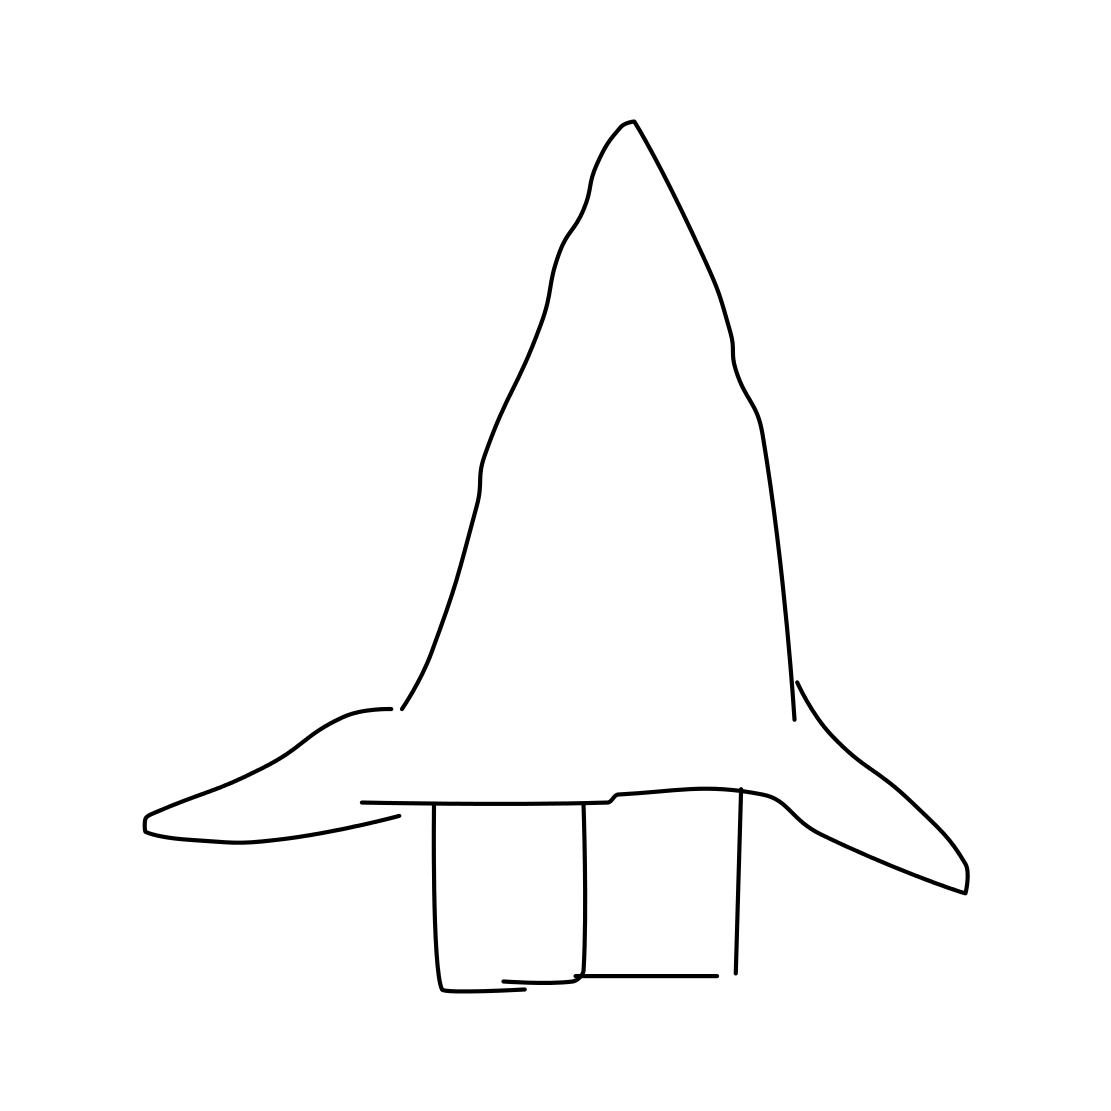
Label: space shuttle